Question: I have my DB structure like this:

When someone follows someone else or likes a picture or something, the notification goes into the 'Notifications' table followed by the users id(who sent the notif) followed by a unique id to separate the notifications. If I don't add that unique id('push()') only one notification is added and when a new one is supposed to be added only the time and text of the notification changes.
This is how I add the notification:
'''
private void addNotifications(String userid, String postid) {
DatabaseReference reference = FirebaseDatabase.getInstance().getReference("Notifications").child(userid);
String notificationid = reference.getKey();
mGroupId = reference.push().getKey();
HashMap<String, Object> hashMap = new HashMap<>();
hashMap.put("dateAdded", System.currentTimeMillis());
hashMap.put("date_time", getTimeDate());
hashMap.put("notificationid", notificationid);
hashMap.put("userid", firebaseUser.getUid());
hashMap.put("text", "liked your post");
hashMap.put("postid", postid);
hashMap.put("ispost", true);
reference.child(mGroupId).setValue(hashMap);
Log.d("Post Key", mGroupId);
}
'''
This shows me in the logcat the correct push key that was just added 'Log.d("Post Key", mGroupId);'.
I am trying to delete anything older than a day in my notifications table. When I try to access 'mGroupId' in the notifications fragment I get this error 'java.lang.NullPointerException: Can't pass null for argument 'pathString' in child()'.
I have been checking answers and comments for days now from experts like Frank Van P. and Alex Mamo and from regular people. I tried downvoted answers and comments and still nothing. I asked this before but the question keeps getting closed as a duplicate even though none of the duplicates help. How can I proceed?
How I try to delete the notifications older than a day:
'''
private void lessThanADayNotification() {
DatabaseReference reference = FirebaseDatabase.getInstance().getReference("Notifications").child(firebaseUser.getUid());
DatabaseReference freezerItemsRef = reference.child(PostAdapter.mGroupId);
//Log.i("uid", uid);
long cutoff = new Date().getTime() - TimeUnit.MILLISECONDS.convert(12, TimeUnit.SECONDS);
Query oldBug = reference.child("Notifications").orderByChild("dateAdded").endAt(cutoff);
oldBug.addListenerForSingleValueEvent(new ValueEventListener() {
@Override
public void onDataChange(DataSnapshot snapshot) {
Notification notification = new Notification();
freezerItemsRef.child(notification.getNotificationid()).removeValue();
}
@Override
public void onCancelled(DatabaseError databaseError) {
}
});
}
'''
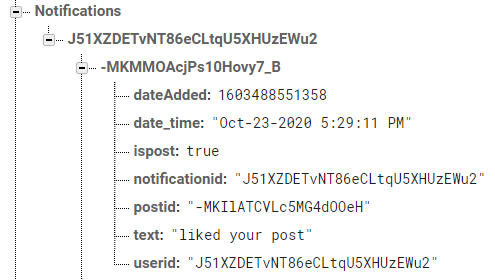
Answer: I've said this before on the question that you since deleted: there is no way to query on your 'dateAdded' property from the 'Notifications' node.
Firebase queries operate on a flat list of the child nodes directly on the node where you query. So in your data model you can query notifications for a specific user, but you can't query notifications across all users.
If you want to query across the notifications of all users, you will need to store them as a flat list, with the UID in that case stored as a property of each notification node.
See:
- <URL>